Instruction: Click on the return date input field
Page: home
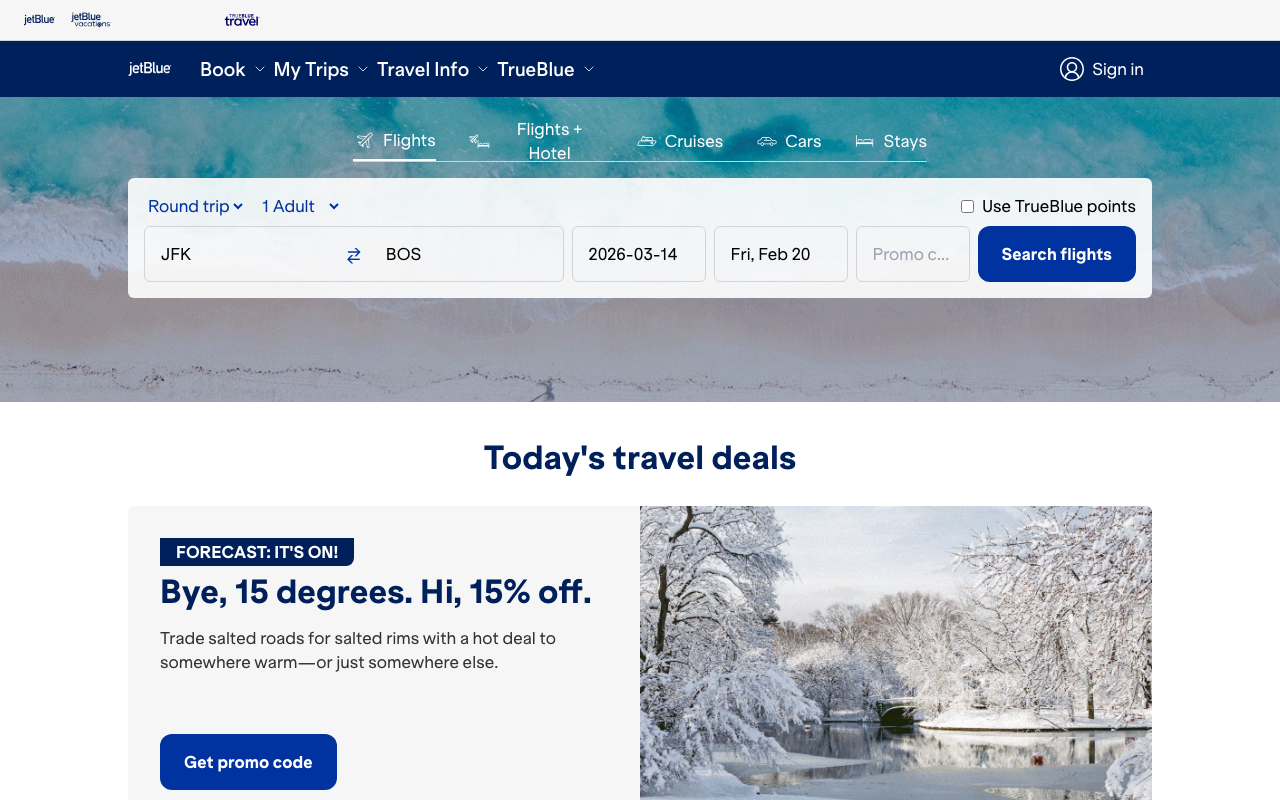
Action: click